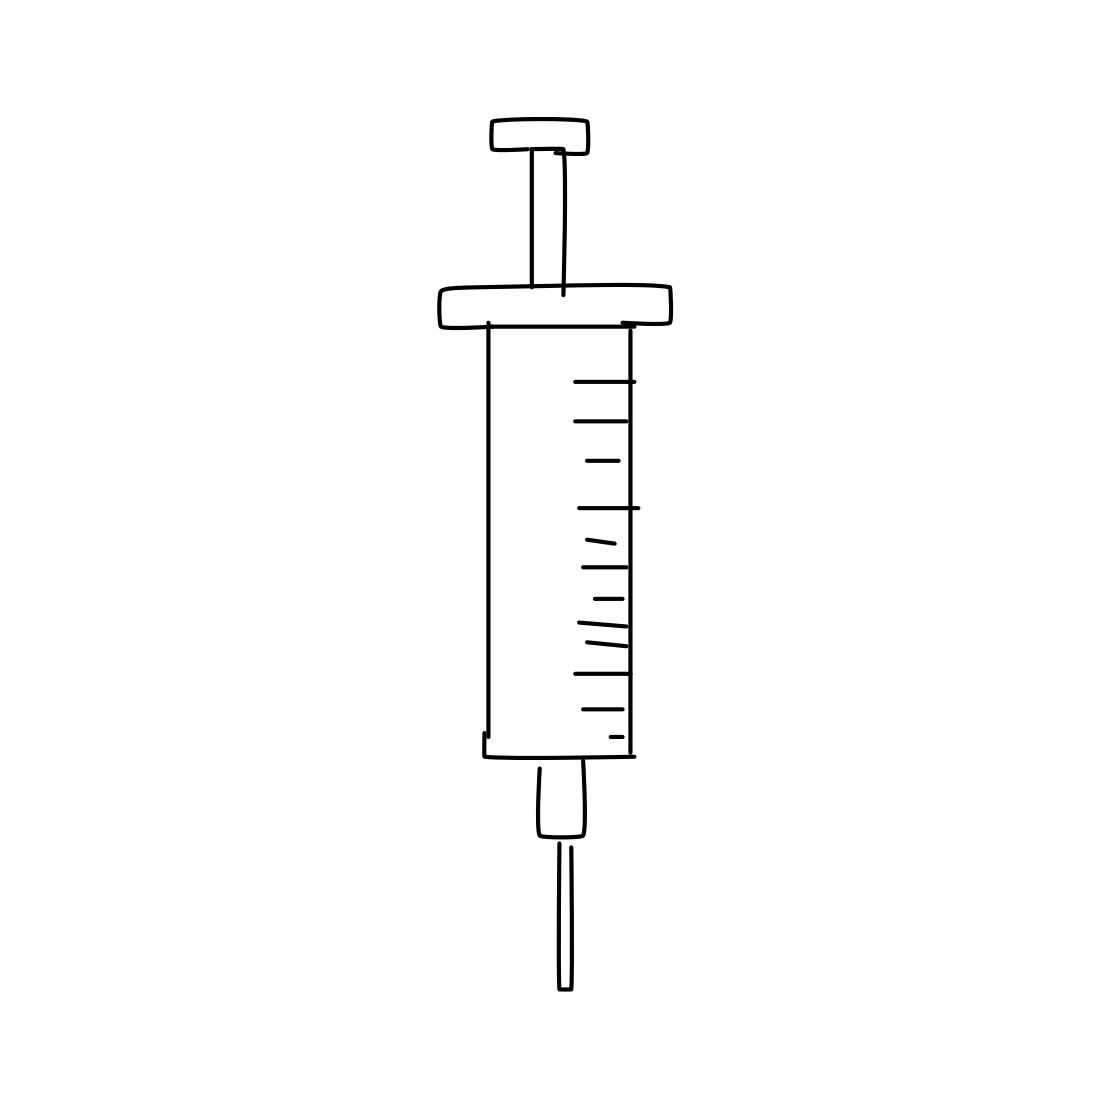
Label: syringe